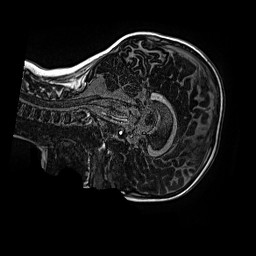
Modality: MP2RAGE
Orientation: sagittal
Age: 9
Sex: female
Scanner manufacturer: siemens
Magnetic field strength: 3 T
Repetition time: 4 s
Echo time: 0.00299 s